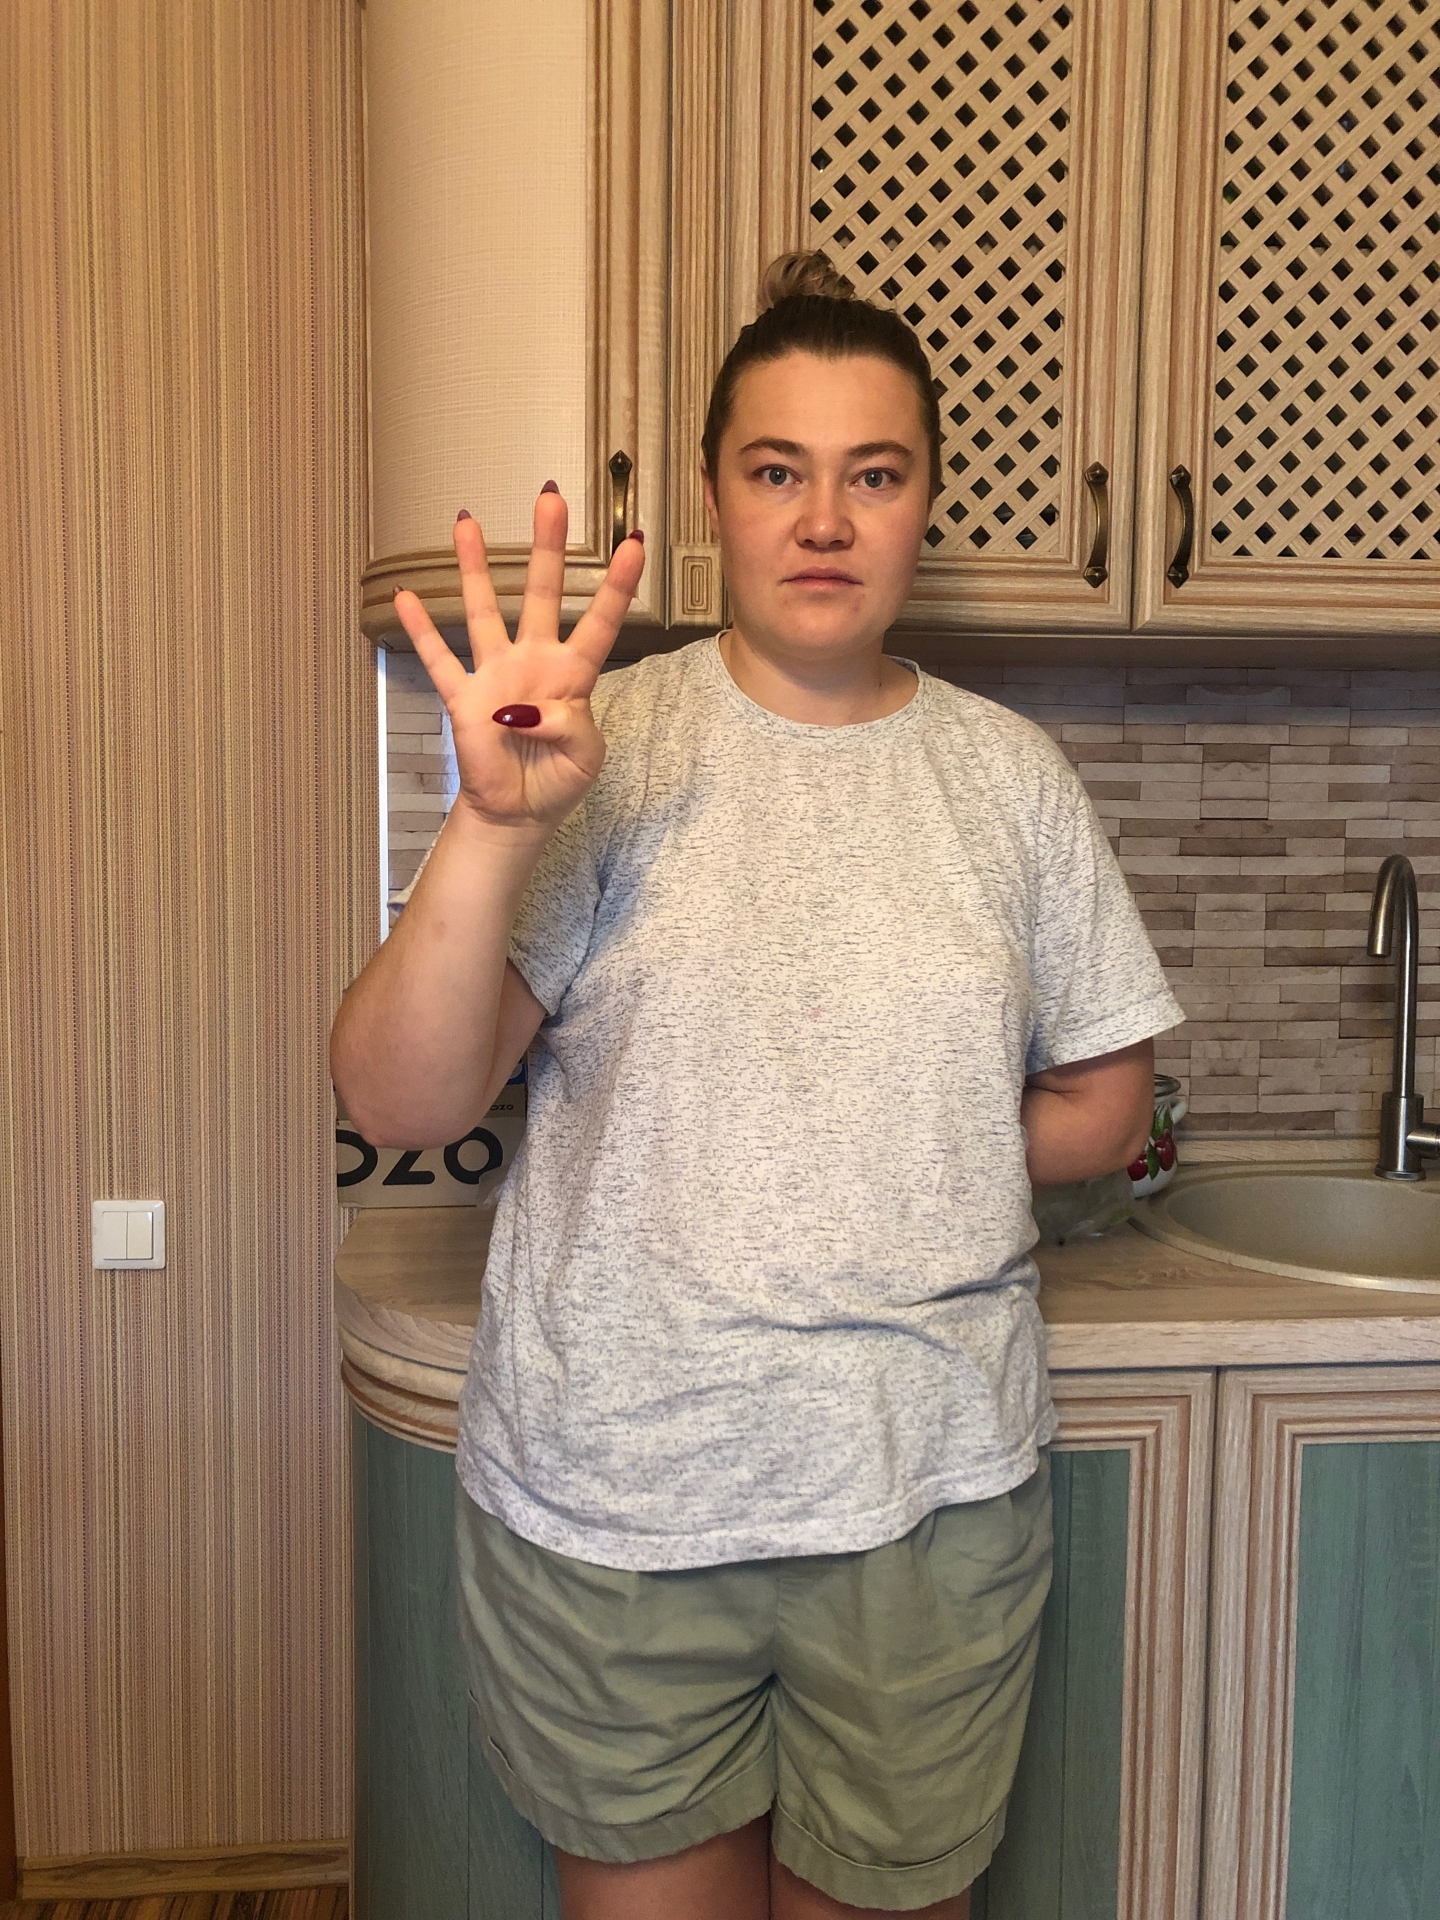
Label: clear